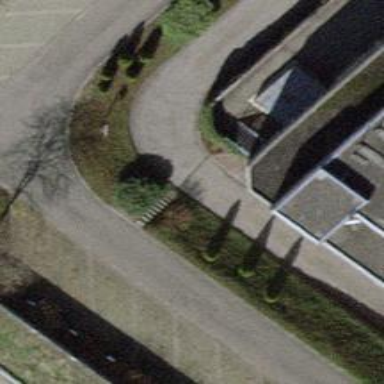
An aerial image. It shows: Road with steps.